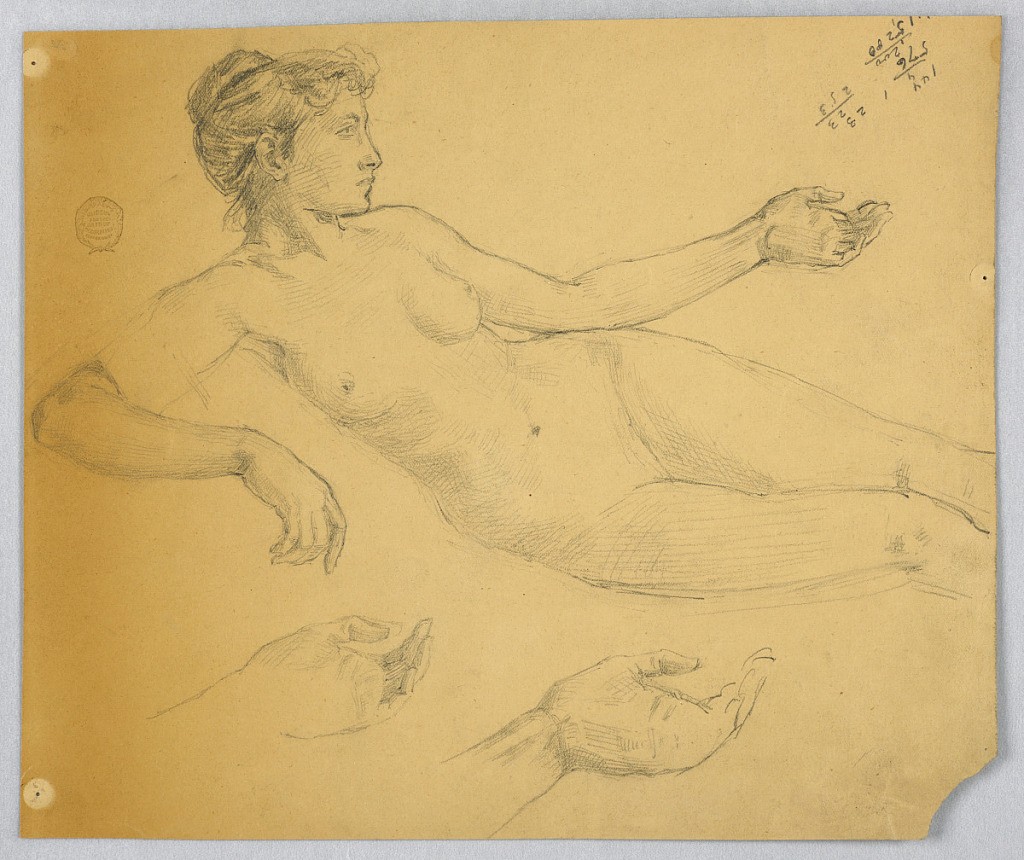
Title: Study of Nude Figure
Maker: Francis Augustus Lathrop, American, 1849–1909
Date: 1880–95
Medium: Graphite on cream wove paper
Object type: Drawing
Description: Three-quarters of the woman's figure is shown and two studies for the left hand. An account, top right. Verso: the left part of the outlined lunette with a very rough sketch of a lying woman shown from the rear; inscribed "Equitable Board Room / Scale 1' - 1' "